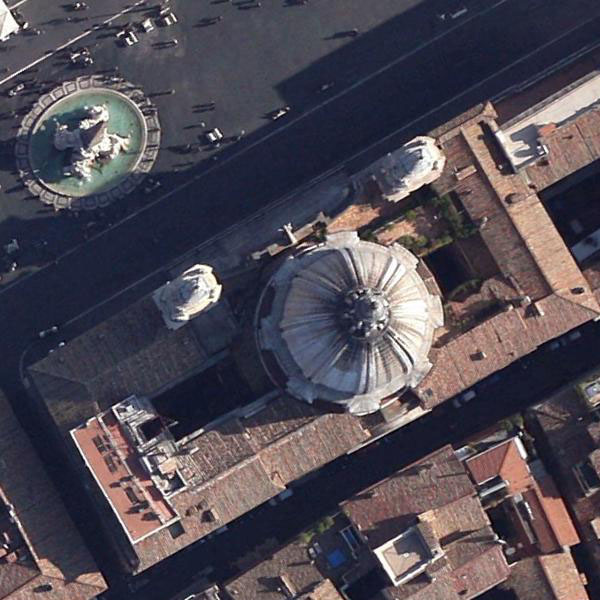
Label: Church